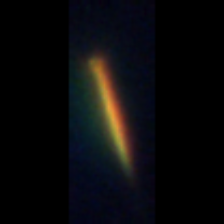
Taxon: Pennate
Group: Diatoms